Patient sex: M
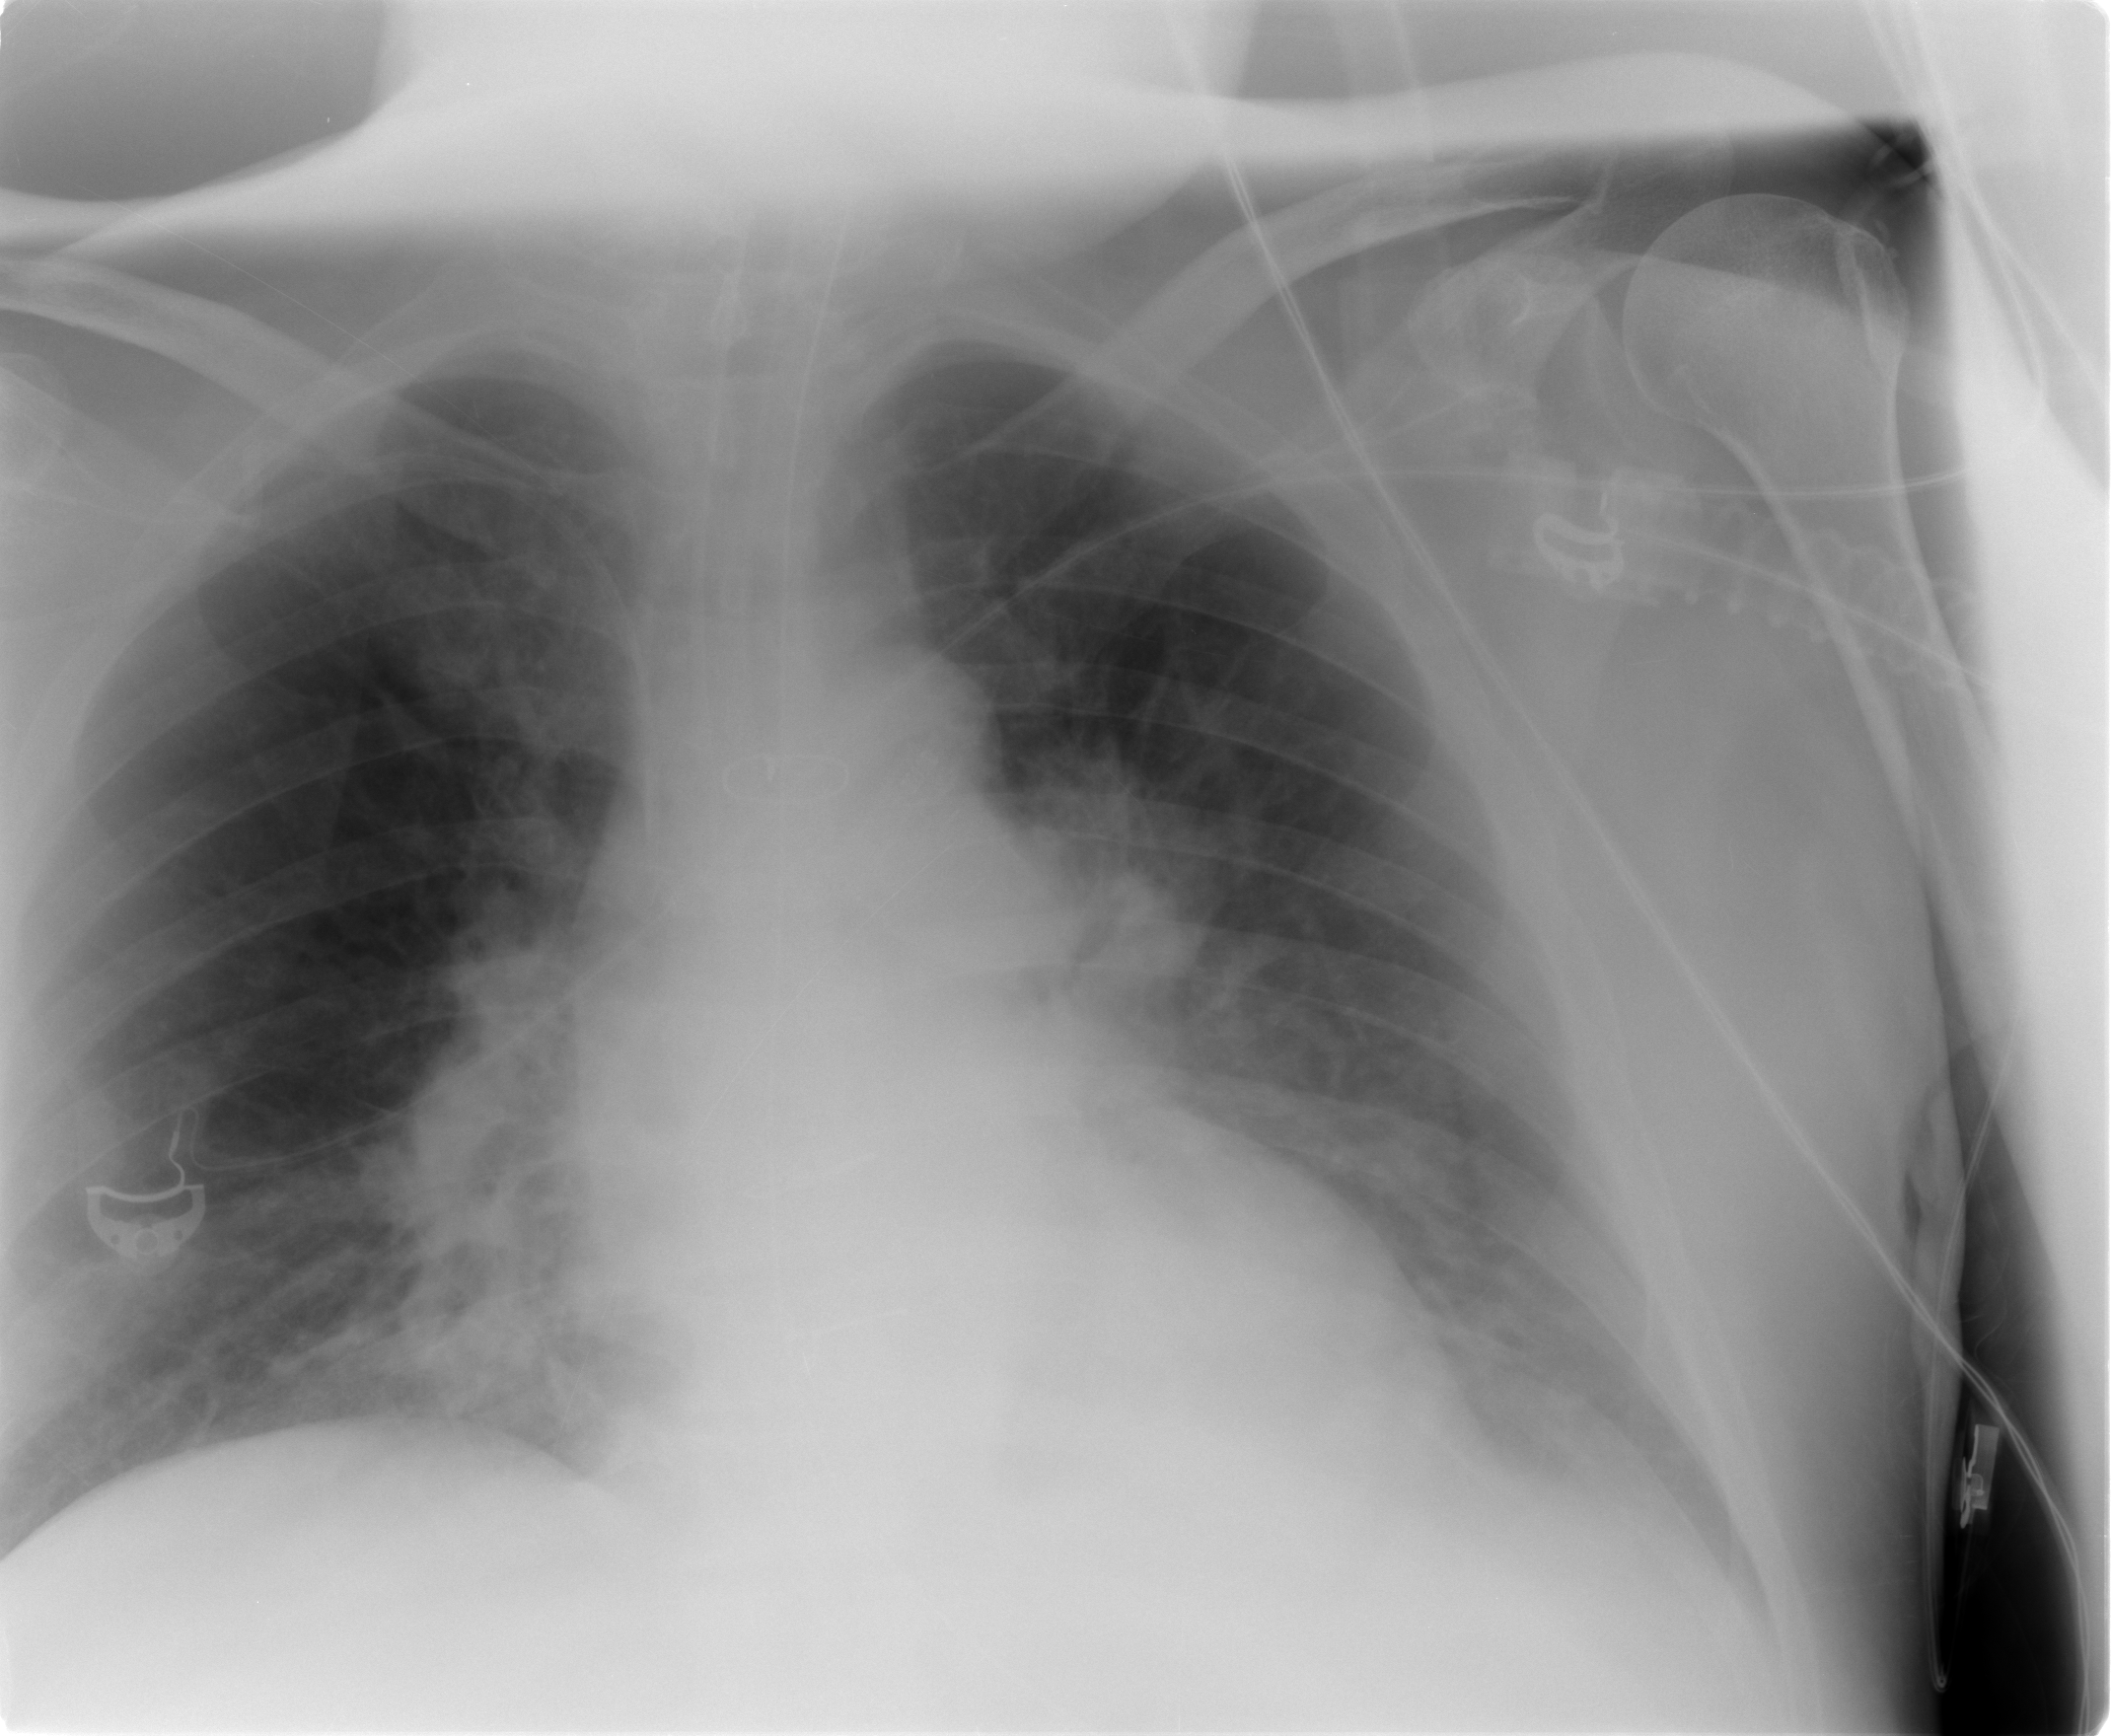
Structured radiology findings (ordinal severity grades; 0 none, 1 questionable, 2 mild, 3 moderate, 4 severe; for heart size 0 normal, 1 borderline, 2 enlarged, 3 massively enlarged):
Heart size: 0
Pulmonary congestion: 2
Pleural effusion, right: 0
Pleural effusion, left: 0
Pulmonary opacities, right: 1
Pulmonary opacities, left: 1
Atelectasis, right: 0
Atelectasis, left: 0